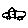
Label: car